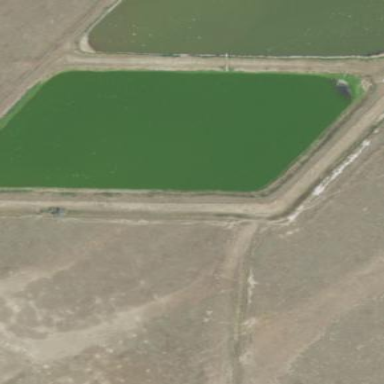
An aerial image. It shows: Reservoir used for sewage.